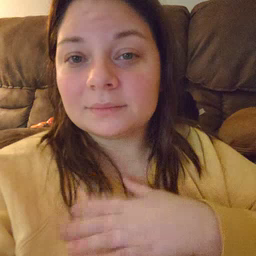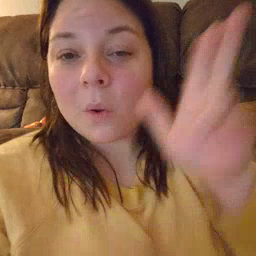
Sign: horse